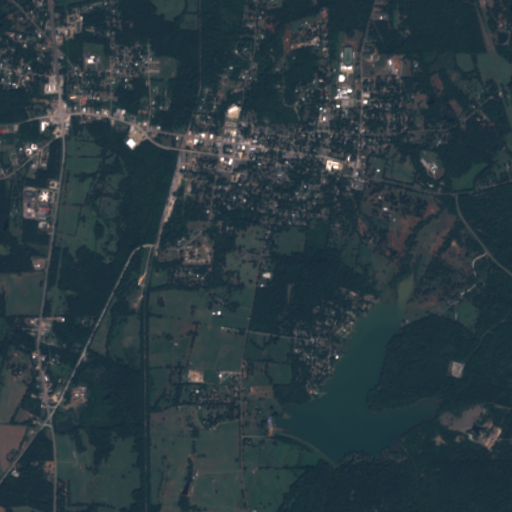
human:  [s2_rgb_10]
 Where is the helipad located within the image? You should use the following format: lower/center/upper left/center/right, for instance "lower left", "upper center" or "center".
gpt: The helipad is located in the upper center of the image.
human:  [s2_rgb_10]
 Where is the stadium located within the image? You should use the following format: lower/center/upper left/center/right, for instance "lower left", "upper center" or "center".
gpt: The stadium is located in the upper right of the image.
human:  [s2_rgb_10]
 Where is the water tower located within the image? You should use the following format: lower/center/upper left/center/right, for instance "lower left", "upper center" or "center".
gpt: The water tower is located in the upper center of the image.
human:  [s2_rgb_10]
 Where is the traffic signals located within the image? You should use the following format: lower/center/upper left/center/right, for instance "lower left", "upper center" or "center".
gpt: The traffic signals is located in the upper left of the image.
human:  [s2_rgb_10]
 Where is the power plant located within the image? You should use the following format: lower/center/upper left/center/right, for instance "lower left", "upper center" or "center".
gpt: There is no power plant in the image.